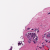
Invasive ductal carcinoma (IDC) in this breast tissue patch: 0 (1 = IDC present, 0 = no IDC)